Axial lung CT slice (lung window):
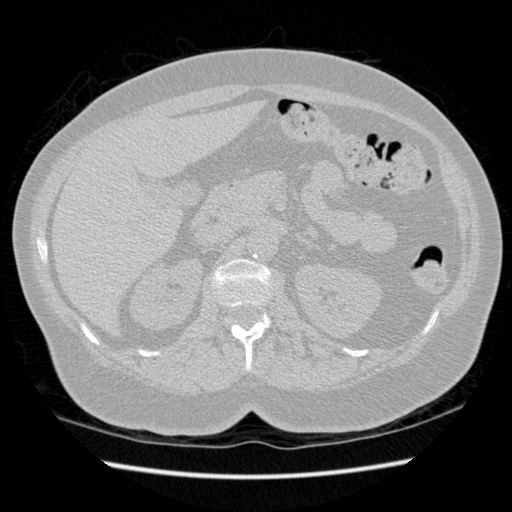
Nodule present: no